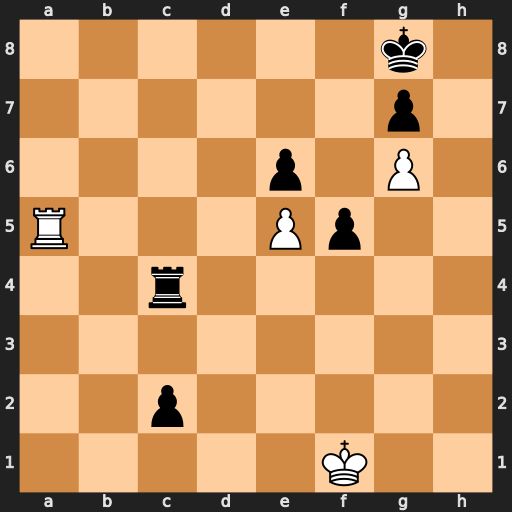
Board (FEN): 6k1/6p1/4p1P1/R3Pp2/2r5/8/2p5/5K2
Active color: w
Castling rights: -
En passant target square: -
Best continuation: Ra8+ Rc8 Rxc8#